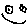
Label: smiley face